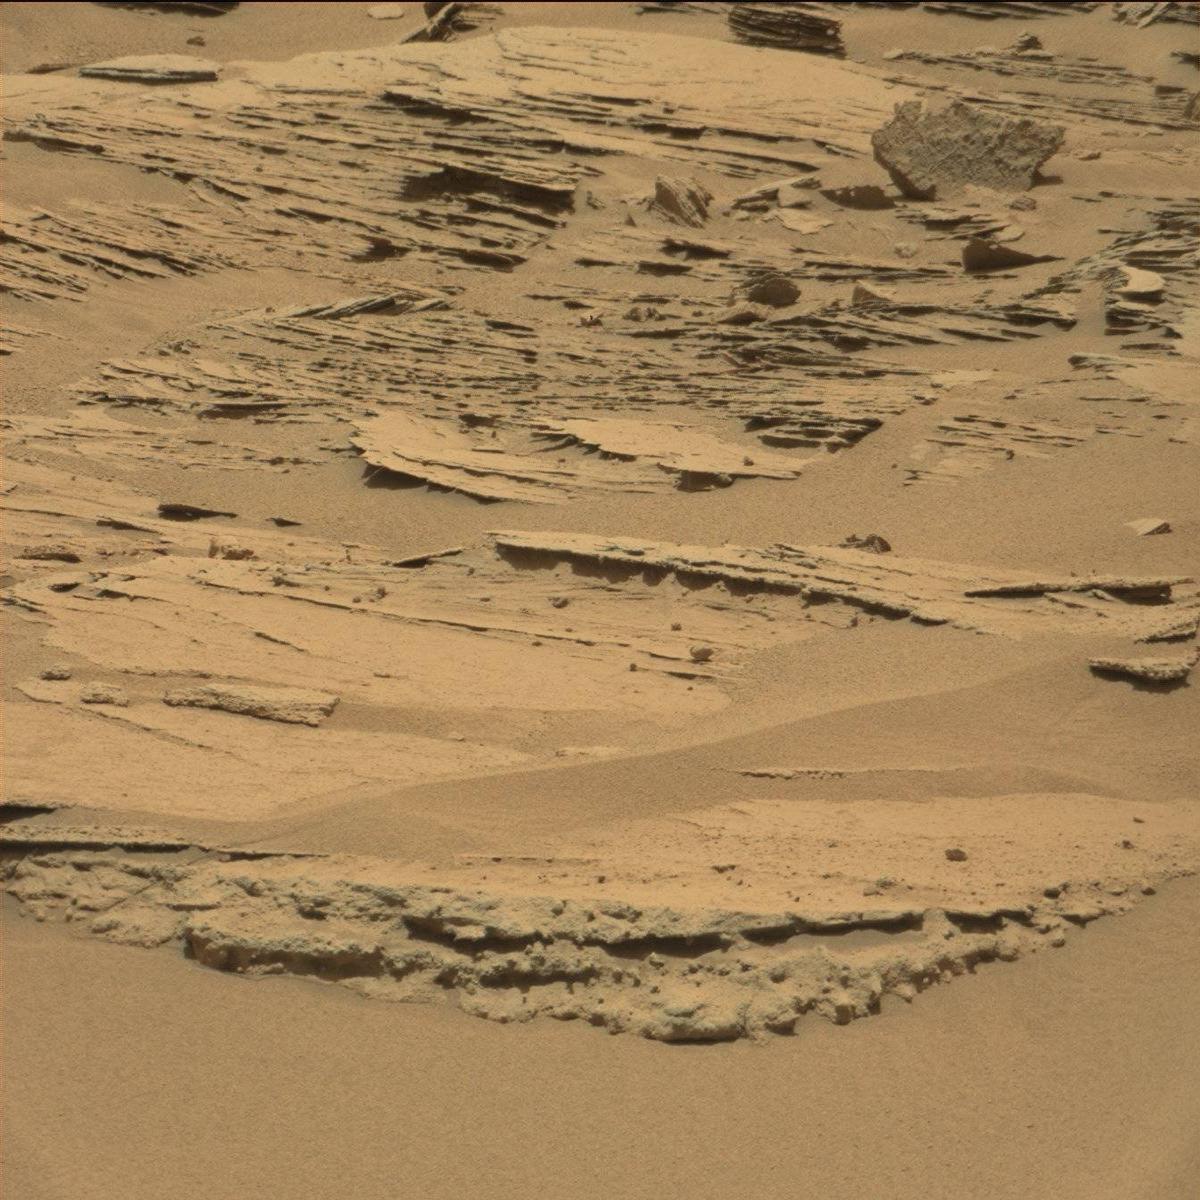
Terrain classes present: Bedrock, Sand / Soil